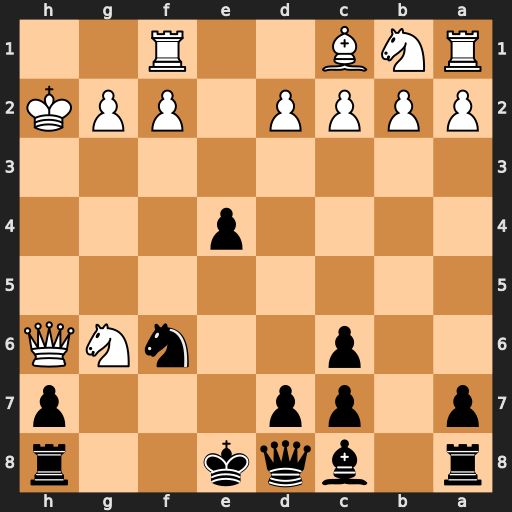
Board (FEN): r1bqk2r/p1pp3p/2p2nNQ/8/4p3/8/PPPP1PPK/RNB2R2
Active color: b
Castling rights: kq
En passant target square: -
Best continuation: Ng4+ Kg1 Nxh6